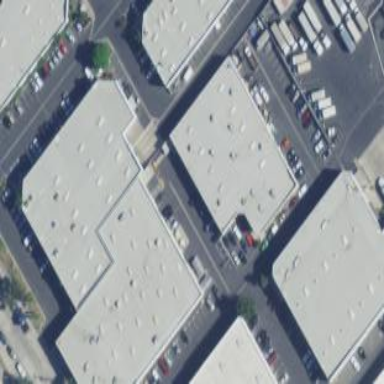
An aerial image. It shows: Warehouse building.